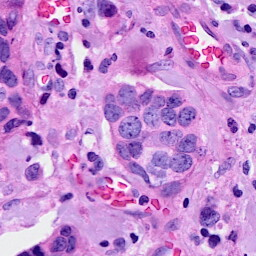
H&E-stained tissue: Breast